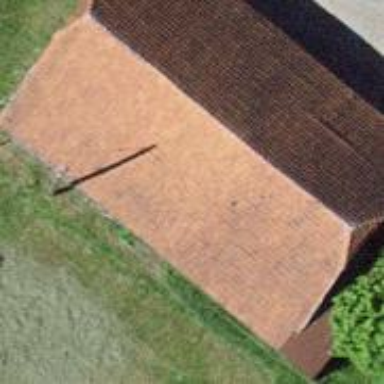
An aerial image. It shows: Barn.